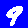
Digit: 9